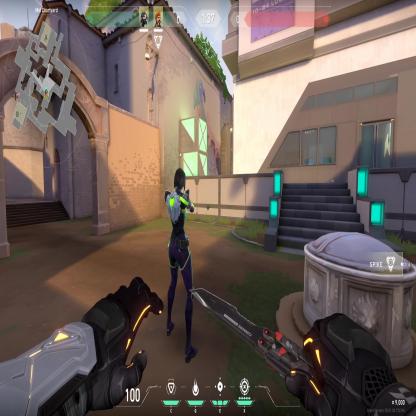
Label: teammate